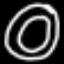
Label: donut